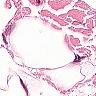
Metastatic tissue present: no